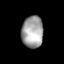
Tissue: prostate
Cell type: Epithelial cells
Senescence score: 0.3552
Nuclear area (px): 669
Mean DAPI intensity: 162.695